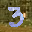
Label: 3